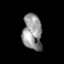
Tissue: skin
Cell type: Epithelial cells
Senescence score: 0.2402
Nuclear area (px): 677
Mean DAPI intensity: 148.109